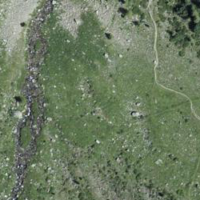
EUNIS habitat code: 26
Species observed at this site:
Phoenicurus ochruros
Nucifraga caryocatactes
Periparus ater
Troglodytes troglodytes
Anthus spinoletta